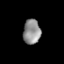
Tissue: prostate
Cell type: T cells
Senescence score: 0.7324
Nuclear area (px): 422
Mean DAPI intensity: 143.564